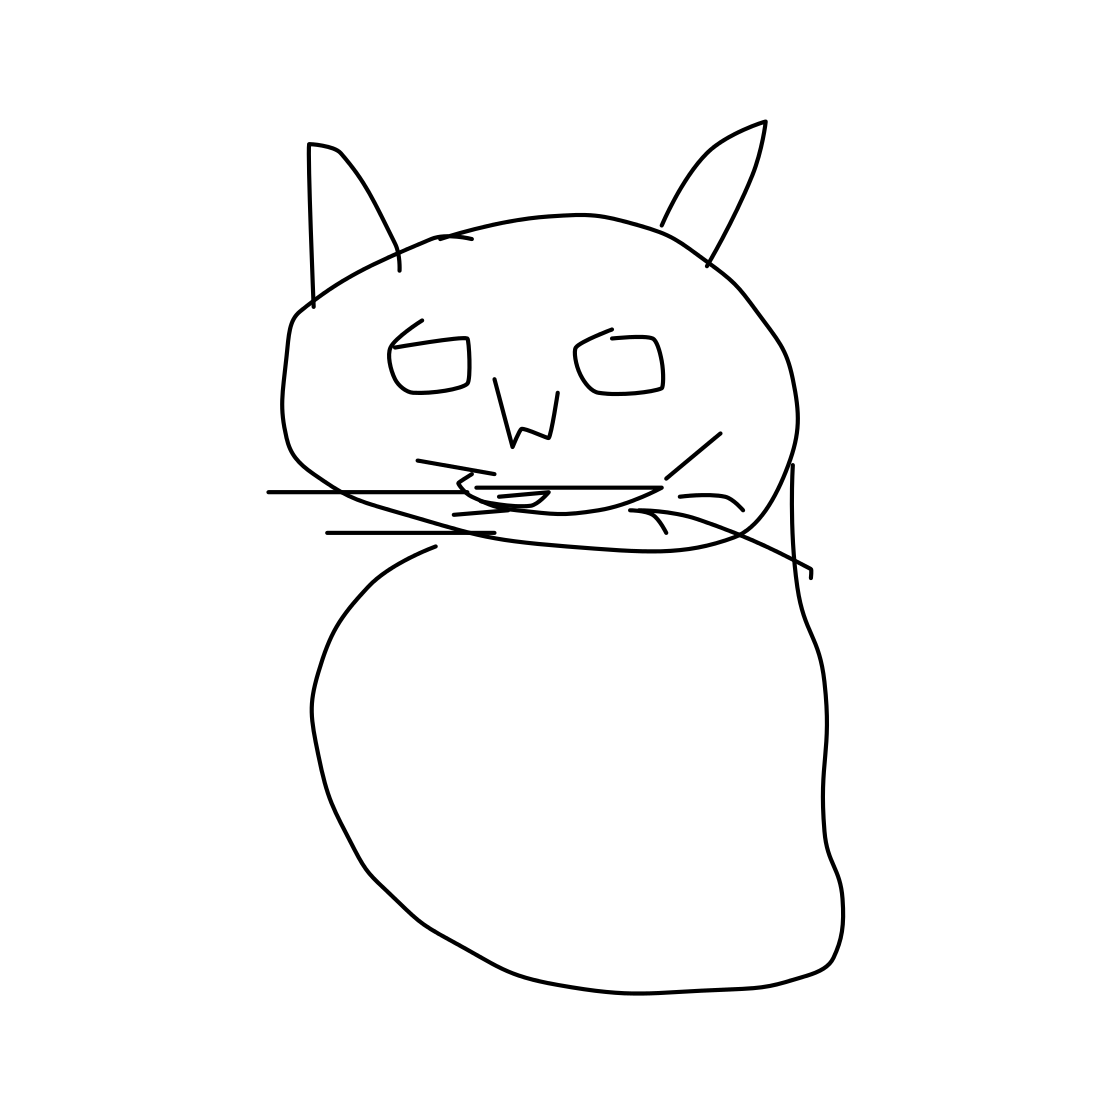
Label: cat